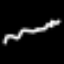
Label: squiggle